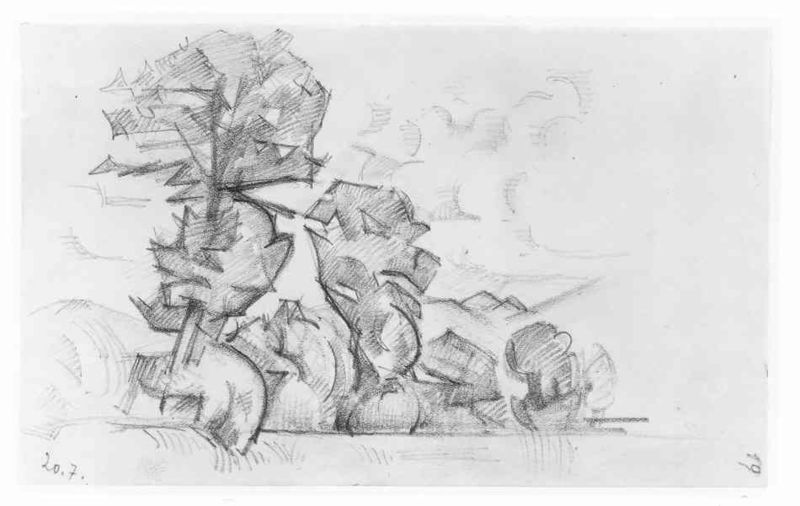
Titel: Bäume bei Feldwies am Chiemsee
Künstler: Alexander Kanoldt
Standort: Karlsruhe
Institution: Staatliche Kunsthalle Karlsruhe
Schlagwörter: baum, berg, blätter, himmel, laub, schatten, wasser, weiß, wolken, bäume, dreieck, grob, kubismus, kubistisch, landschaft, äste, grau, schwarz, skizze, straße, zeichnung, blick, gras, weg, wiese, wolke, muster, stein, signatur, gräser, hügel, natur, stamm, wind, busch, büsche, gebüsch, blatt, wald, wasserfall, schiffe, abstrakt, berge, gebirge, modern, formen, graphik, schattierung, linien, sturm, stämme, wetter, datum, segeln, kurven, eckig, türme, kegel, linie, kohle, linear, schwarzweiss, schraffur, grafisch, konturen, schraffiert, bleistift, kugel, entwurf, bleistiftzeichnung, ecken, geometrisch, zacken, zahl, dreiecke, kanten, viereck, weise, nummer, moderne kunst, aufgetürmt, graphit, franz marc, marc, kantig, dreicecke, 1920, 19, 20, 7, zeichnung kohle, 62, 20.7.